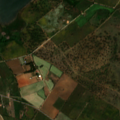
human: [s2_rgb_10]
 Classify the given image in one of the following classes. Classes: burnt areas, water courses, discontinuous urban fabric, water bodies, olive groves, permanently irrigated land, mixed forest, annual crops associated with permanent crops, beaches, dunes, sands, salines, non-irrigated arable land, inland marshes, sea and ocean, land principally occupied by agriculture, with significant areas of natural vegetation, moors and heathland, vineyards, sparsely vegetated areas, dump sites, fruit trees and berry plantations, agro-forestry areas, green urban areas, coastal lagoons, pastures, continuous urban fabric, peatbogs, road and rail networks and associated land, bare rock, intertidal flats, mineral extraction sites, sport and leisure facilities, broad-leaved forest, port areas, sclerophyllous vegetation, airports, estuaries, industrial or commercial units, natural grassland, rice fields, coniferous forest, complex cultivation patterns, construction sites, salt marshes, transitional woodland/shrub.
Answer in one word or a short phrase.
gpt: continuous urban fabric